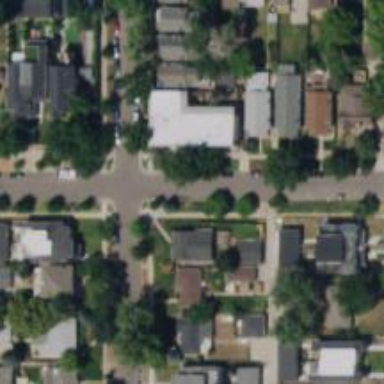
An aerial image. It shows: Residential road with separate sidewalk.